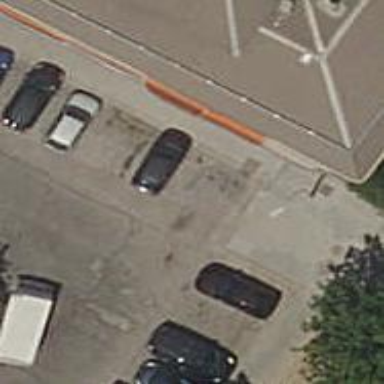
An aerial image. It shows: Asphalt parking aisle designated as service road.